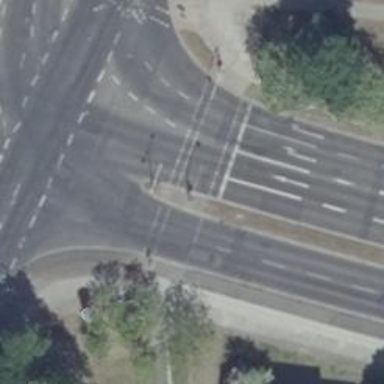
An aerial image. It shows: Road with traffic signals.